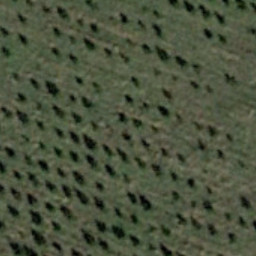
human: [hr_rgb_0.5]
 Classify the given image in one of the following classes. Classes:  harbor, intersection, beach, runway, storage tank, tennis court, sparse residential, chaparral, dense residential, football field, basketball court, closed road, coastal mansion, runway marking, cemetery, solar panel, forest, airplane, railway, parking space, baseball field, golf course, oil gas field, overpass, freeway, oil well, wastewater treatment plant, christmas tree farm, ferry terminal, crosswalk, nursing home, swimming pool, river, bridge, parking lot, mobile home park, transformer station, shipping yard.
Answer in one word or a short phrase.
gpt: christmas tree farm